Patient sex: M
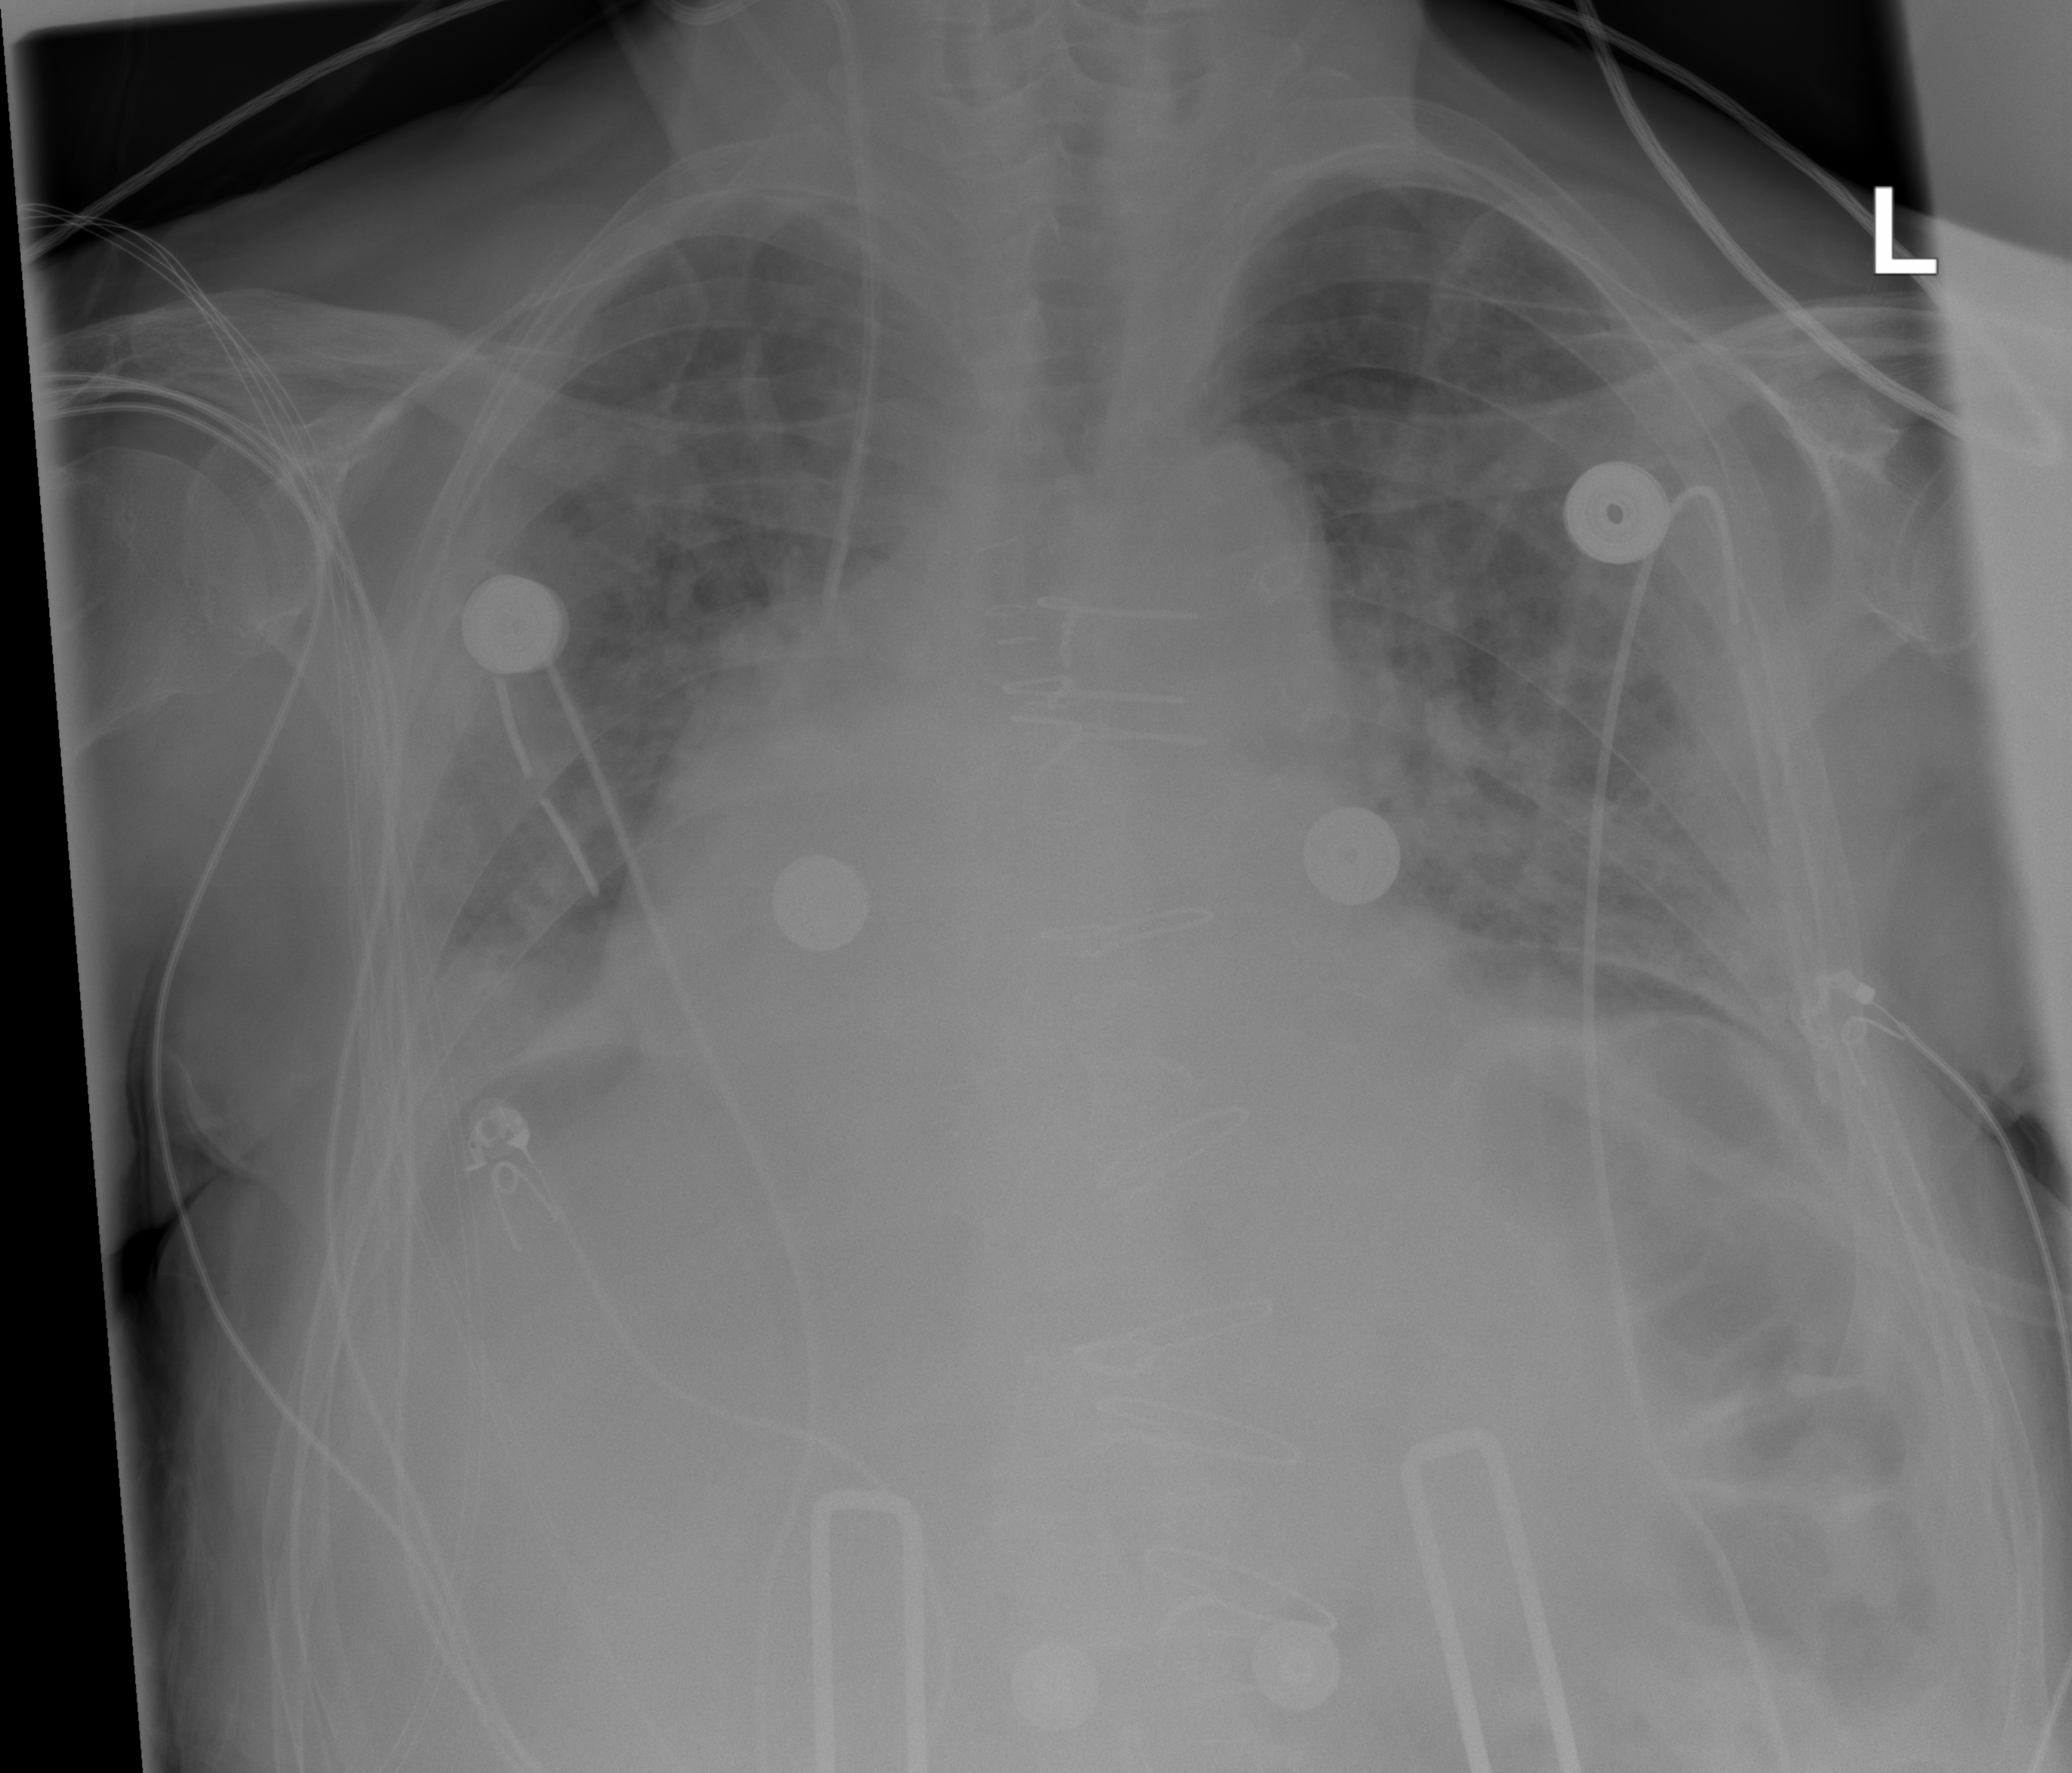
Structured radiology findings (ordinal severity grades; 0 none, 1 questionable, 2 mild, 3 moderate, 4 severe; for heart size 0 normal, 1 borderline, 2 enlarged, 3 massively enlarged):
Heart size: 2
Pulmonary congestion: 3
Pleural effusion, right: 2
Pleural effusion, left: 2
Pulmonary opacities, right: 2
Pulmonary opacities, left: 2
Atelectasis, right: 3
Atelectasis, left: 3